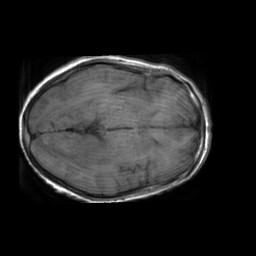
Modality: T1w
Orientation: axial
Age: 54
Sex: male
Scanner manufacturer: philips
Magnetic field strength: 1.5 T
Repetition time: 0.5153 s
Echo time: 0.011 s